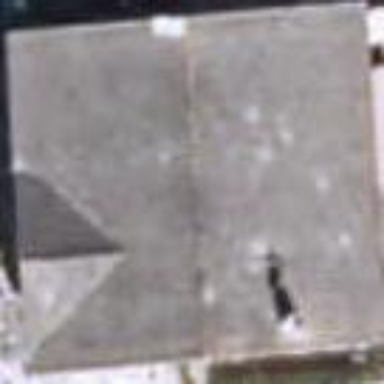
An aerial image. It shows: Simple house.